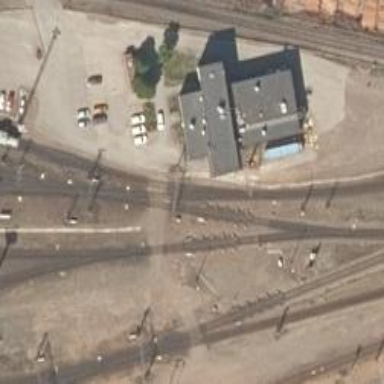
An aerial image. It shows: Railway yard.